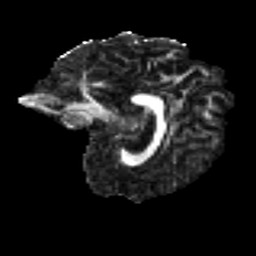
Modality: FA
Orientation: sagittal
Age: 34
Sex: female
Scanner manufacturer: ge
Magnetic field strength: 3 T
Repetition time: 7.8 s
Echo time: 0.0606 s